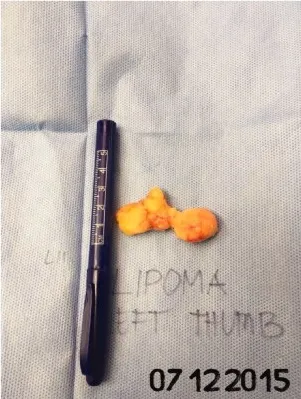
(A-D) A rectangular radially incision was made over the left thumb and the mass was excised completely.
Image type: medical_photograph (other_medical_photograph)